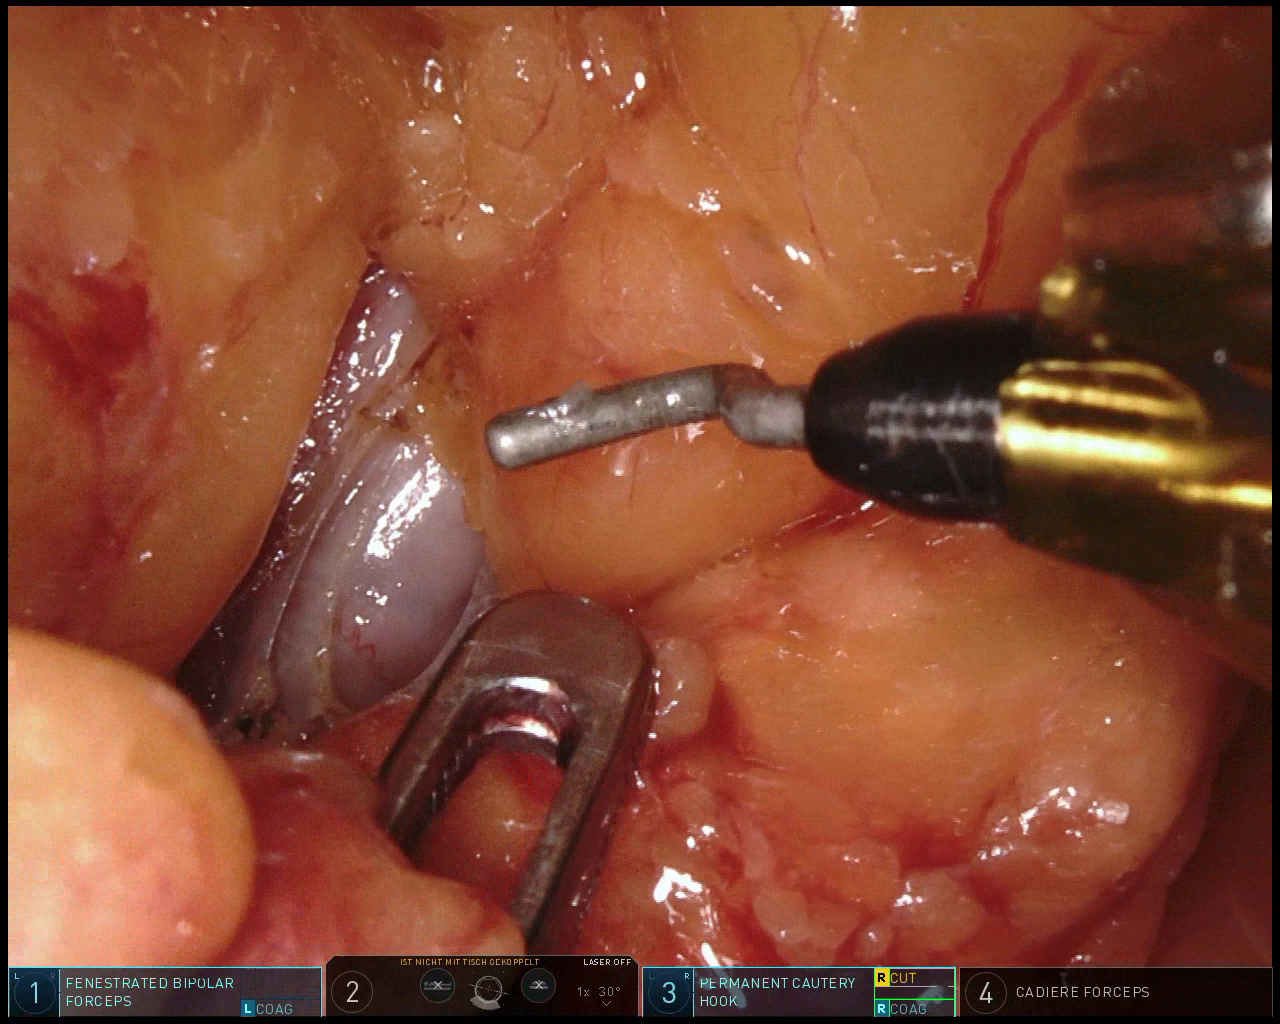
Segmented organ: stomach
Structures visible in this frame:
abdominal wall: no
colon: no
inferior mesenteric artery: no
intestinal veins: no
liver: no
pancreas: yes
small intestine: no
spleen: no
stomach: yes
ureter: no
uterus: no
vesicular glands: no